Aerial crown-view tile of a tropical tree (Barro Colorado Island, Panama), acquired 20250616:
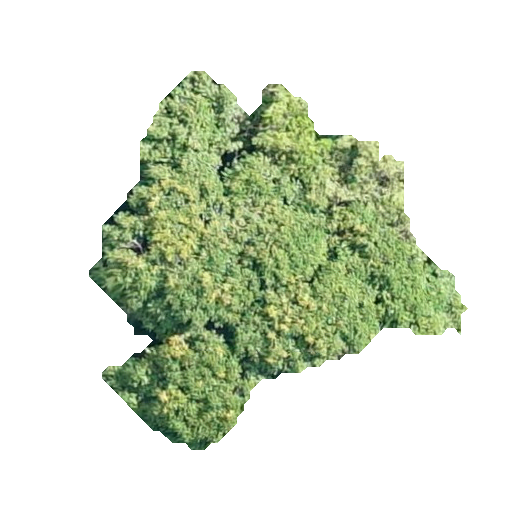
Species: Protium stevensonii
GBIF accepted scientific name: Tetragastris panamensis
Crown area: 119.524 m²